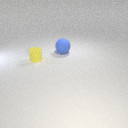
large blue rubber sphere to the right of small yellow rubber cylinder